Question: I'm trying to embed a video on my page via a javascript property :
'''
value: "<iframe title='YouTube video player' type="text/html" width='640' height='390 src='http://www.youtube.com/embed/W-Q7RMpINVo'frameborder='0' allowFullScreen></iframe>"
'''
But when I display this value within the browser the text is displayed instead of the youtube video :

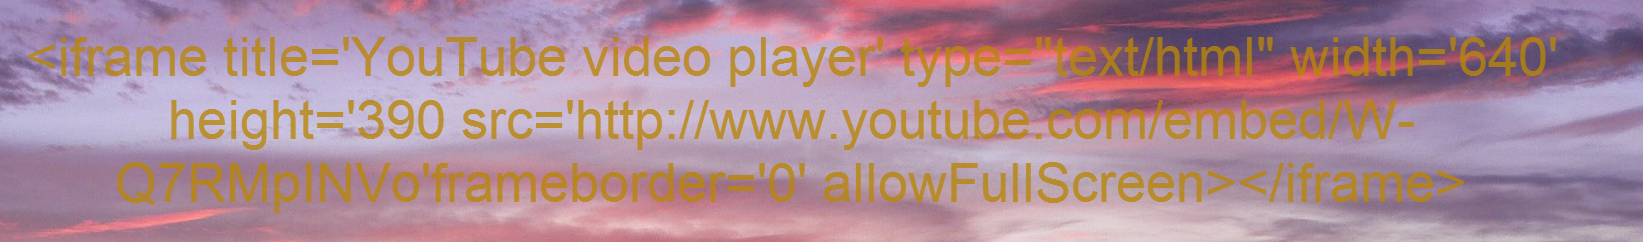
Answer: You can use two options that are shared here:
- use 'document.write':'''
var obj = {"video": {
"value": "<iframe title='YouTube video player' type="text/html" width='640' height='390' src='http://www.youtube.com/embed/W-Q7RMpINVo' frameborder='0' allowFullScreen></iframe>"
}}
document.write(obj.video.value);
'''
<URL>
- Use Div and append html using jQuery:'''
var obj = {"video": {
"value": "<iframe title='YouTube video player' type="text/html" width='640'
height='390' src='http://www.youtube.com/embed/W-Q7RMpINVo' frameborder='0'
allowFullScreen></iframe>"
}}
$("#test").html(obj.video.value);
<div id="test"></div>
'''
<URL>